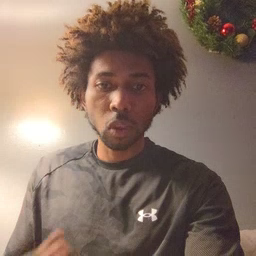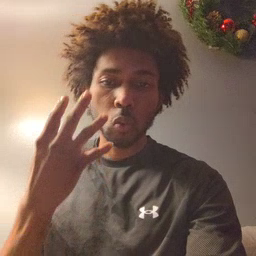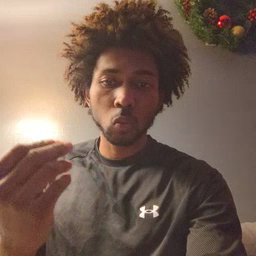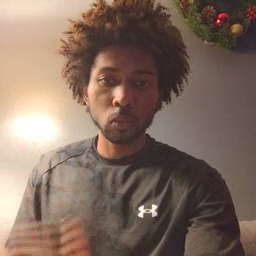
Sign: go